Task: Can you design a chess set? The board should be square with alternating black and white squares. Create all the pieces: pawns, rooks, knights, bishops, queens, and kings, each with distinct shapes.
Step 246:
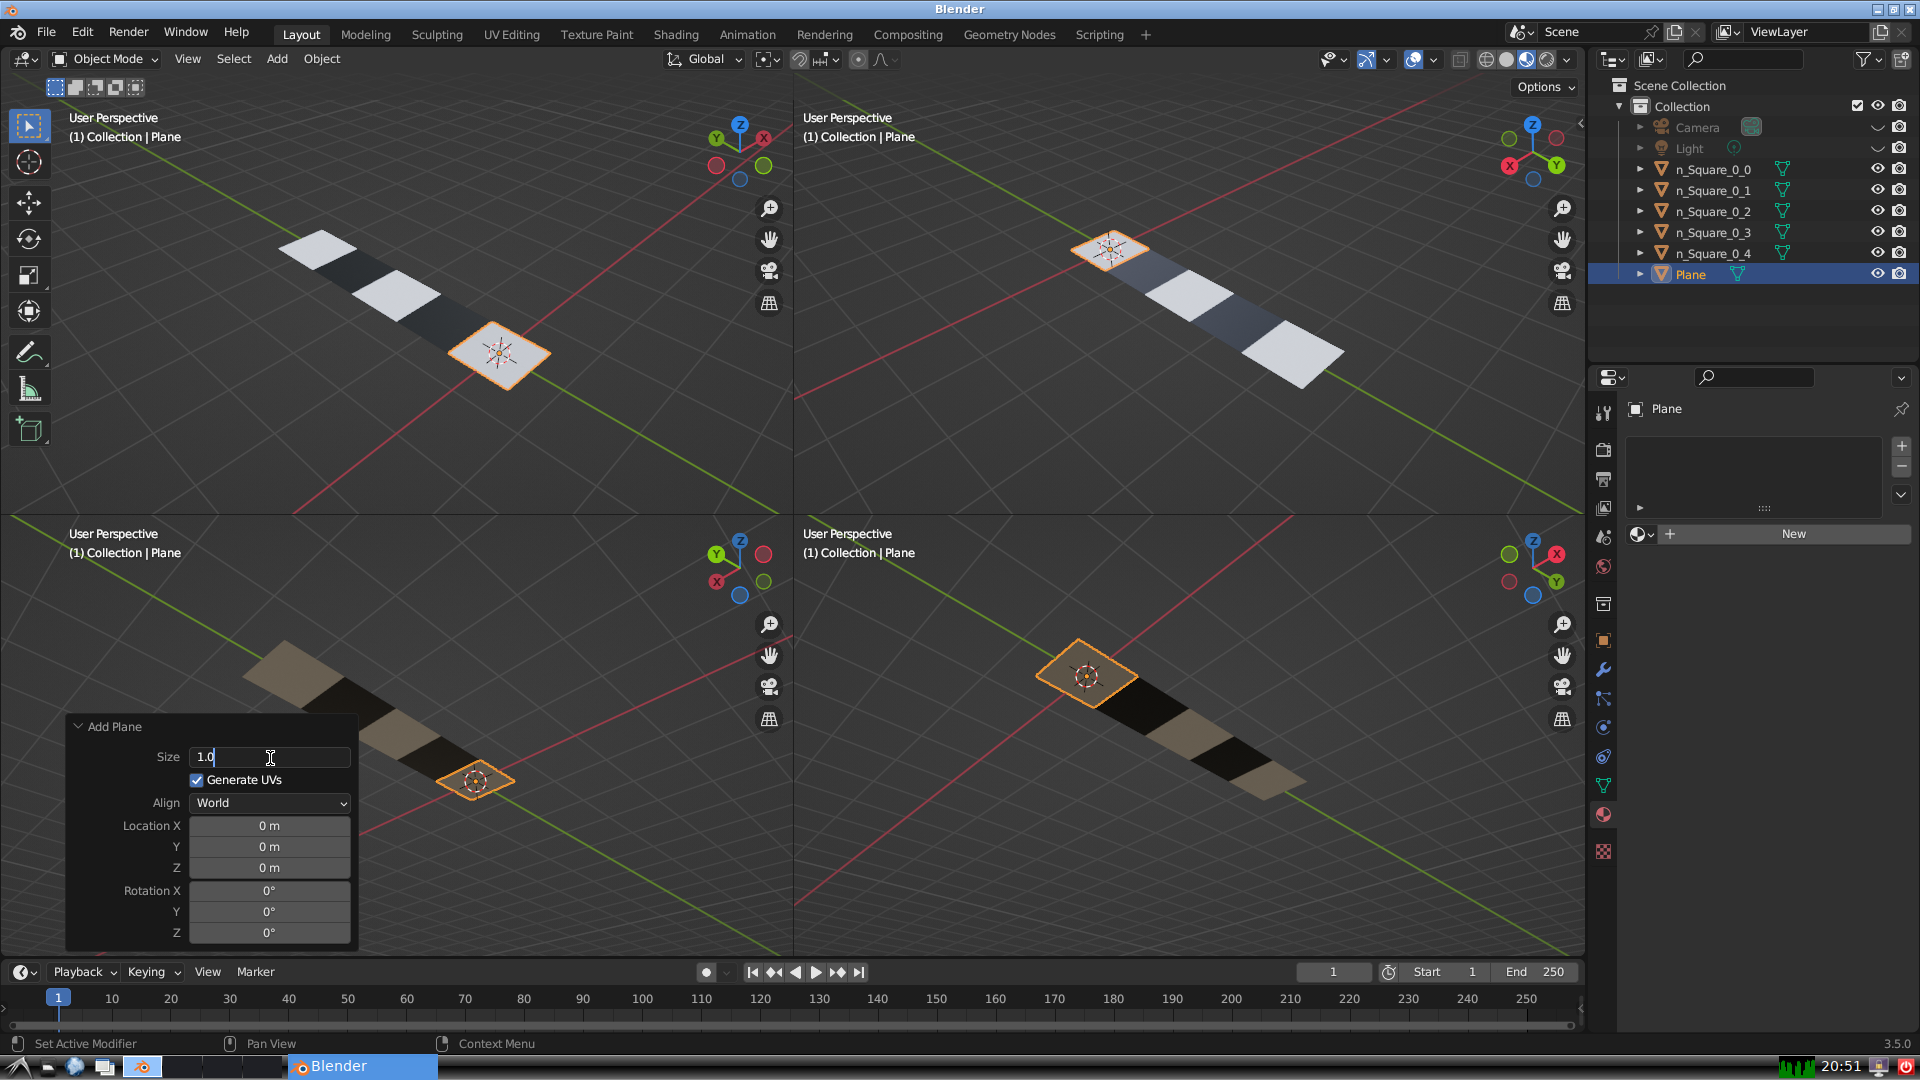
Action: {"key_press": ['Return']}